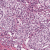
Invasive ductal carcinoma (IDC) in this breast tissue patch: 1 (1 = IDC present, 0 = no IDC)